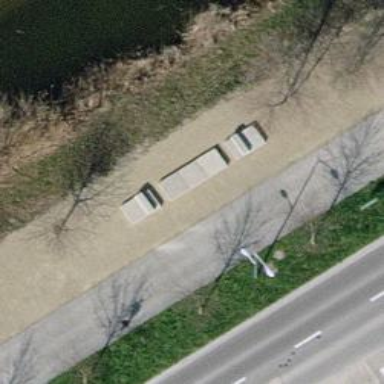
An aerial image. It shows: Bench for seating.